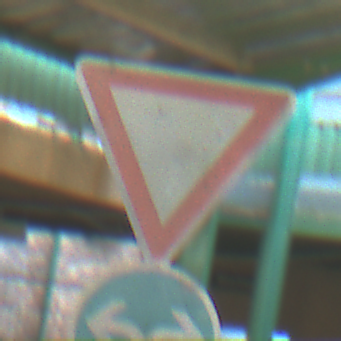
Verkehrszeichen: VorfahrtGewaehren
Zusatzzeichen unten: VorgeschriebeneFahrtrichtungRechtsOderLinks
Umgebung: Roofed, Special
Tageszeit: MorningAfternoon
Wetter: NotSpecified
Licht: Artificial
Jahreszeit: NotSpecified
Kontrast: MediumContrast